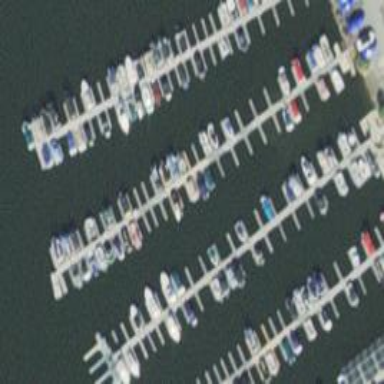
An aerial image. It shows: Man-made pier.